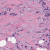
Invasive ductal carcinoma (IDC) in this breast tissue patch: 1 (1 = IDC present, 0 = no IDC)